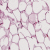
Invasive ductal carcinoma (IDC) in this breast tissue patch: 0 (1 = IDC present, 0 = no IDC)